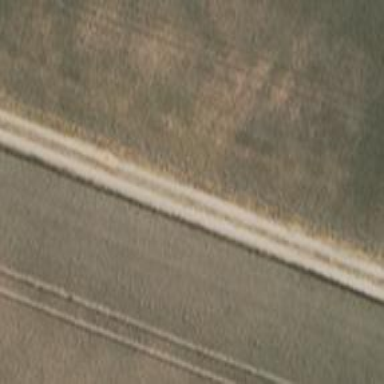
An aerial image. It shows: Track with grade 4 track type.